高三 · 度量几何学
18. 如图, $\triangle \mathrm{ABC}$ 为圆的内接三角形, $\mathrm{BD}$ 为圆的弦, 且 $\mathrm{BD} / / \mathrm{AC}$. 过点 $\mathrm{A}$ 作圆的切线与 $\mathrm{DB}$ 的延长线交于点 $E, A D$ 与 $B C$ 交于点 $F$. 若 $A B=A C, A E=6, B D=5$, 则线段 $C F$ 的长为

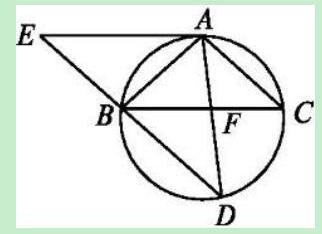
答案: $\frac{8}{3}$
解析: ：解答：已知 $\mathrm{AE}$ 为圆的切线,

由切割线定理, 得 $\mathrm{AE}^{2}=\mathrm{EB} \cdot \mathrm{ED}$.

又 $\mathrm{AE}=6, \mathrm{BD}=5$, 可解得 $\mathrm{EB}=4$.

$\because \angle \mathrm{EAB}$ 为弦切角,且 $\mathrm{AB}=\mathrm{AC}$,

$\therefore \angle \mathrm{EAB}=\angle \mathrm{ACB}=\angle \mathrm{ABC}$.

$\therefore \mathrm{EA} / / \mathrm{BC}$. 又 $\mathrm{BD} / / \mathrm{AC}$,

$\therefore$ 四边形 $\mathrm{EBCA}$ 为平行四边形.

$\therefore \mathrm{BC}=\mathrm{AE}=6, \mathrm{AC}=\mathrm{EB}=4$.

由 $B D / / A C$, 得 $\triangle A C F \sim \triangle D B F$,

$\therefore \frac{\mathrm{CF}}{\mathrm{BF}}=\frac{\mathrm{AC}}{\mathrm{BD}}=\frac{4}{5}$,

又 $\mathrm{CF}+\mathrm{BF}=\mathrm{BC}=6$, $\therefore \mathrm{CF}=\frac{8}{3}$

分析: 本题主要考查了与圆有关的比例线段, 解决问题的关键是根据与圆有关的比例线段满足的割线定理结合平行四边形性质分析计算即可